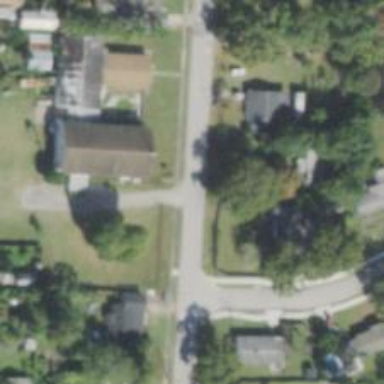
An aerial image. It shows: Residential road with asphalt surface and sidewalk on the left.